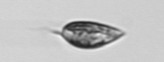
Label: Prorocentrum_triestinum